Interaction volume radius: 5 \u00c5
Interaction volume height: 35 \u00c5
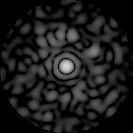
Disorder parameter: 0.8401